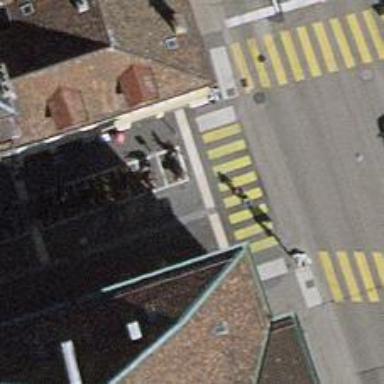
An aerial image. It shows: Rising bollard is in place as barrier.